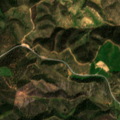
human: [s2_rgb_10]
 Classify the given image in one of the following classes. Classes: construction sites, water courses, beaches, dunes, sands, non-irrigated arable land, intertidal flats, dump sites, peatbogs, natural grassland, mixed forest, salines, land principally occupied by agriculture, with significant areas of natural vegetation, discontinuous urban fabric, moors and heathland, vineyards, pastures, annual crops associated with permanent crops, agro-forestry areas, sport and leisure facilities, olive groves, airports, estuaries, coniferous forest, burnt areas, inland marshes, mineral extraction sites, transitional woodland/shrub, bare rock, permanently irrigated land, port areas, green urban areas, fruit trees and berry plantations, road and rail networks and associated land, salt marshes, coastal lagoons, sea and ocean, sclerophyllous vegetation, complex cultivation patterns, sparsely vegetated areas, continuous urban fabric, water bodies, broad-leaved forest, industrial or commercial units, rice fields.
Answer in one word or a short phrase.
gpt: agro-forestry areas, broad-leaved forest, transitional woodland/shrub